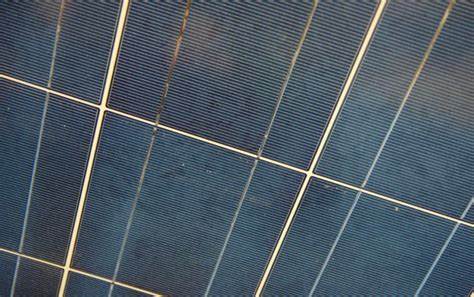
Label: Electrical-damage